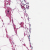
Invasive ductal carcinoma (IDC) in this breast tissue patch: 0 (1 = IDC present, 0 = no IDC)